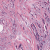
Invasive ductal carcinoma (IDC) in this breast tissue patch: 1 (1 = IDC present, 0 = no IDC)